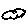
Label: cloud